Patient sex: M
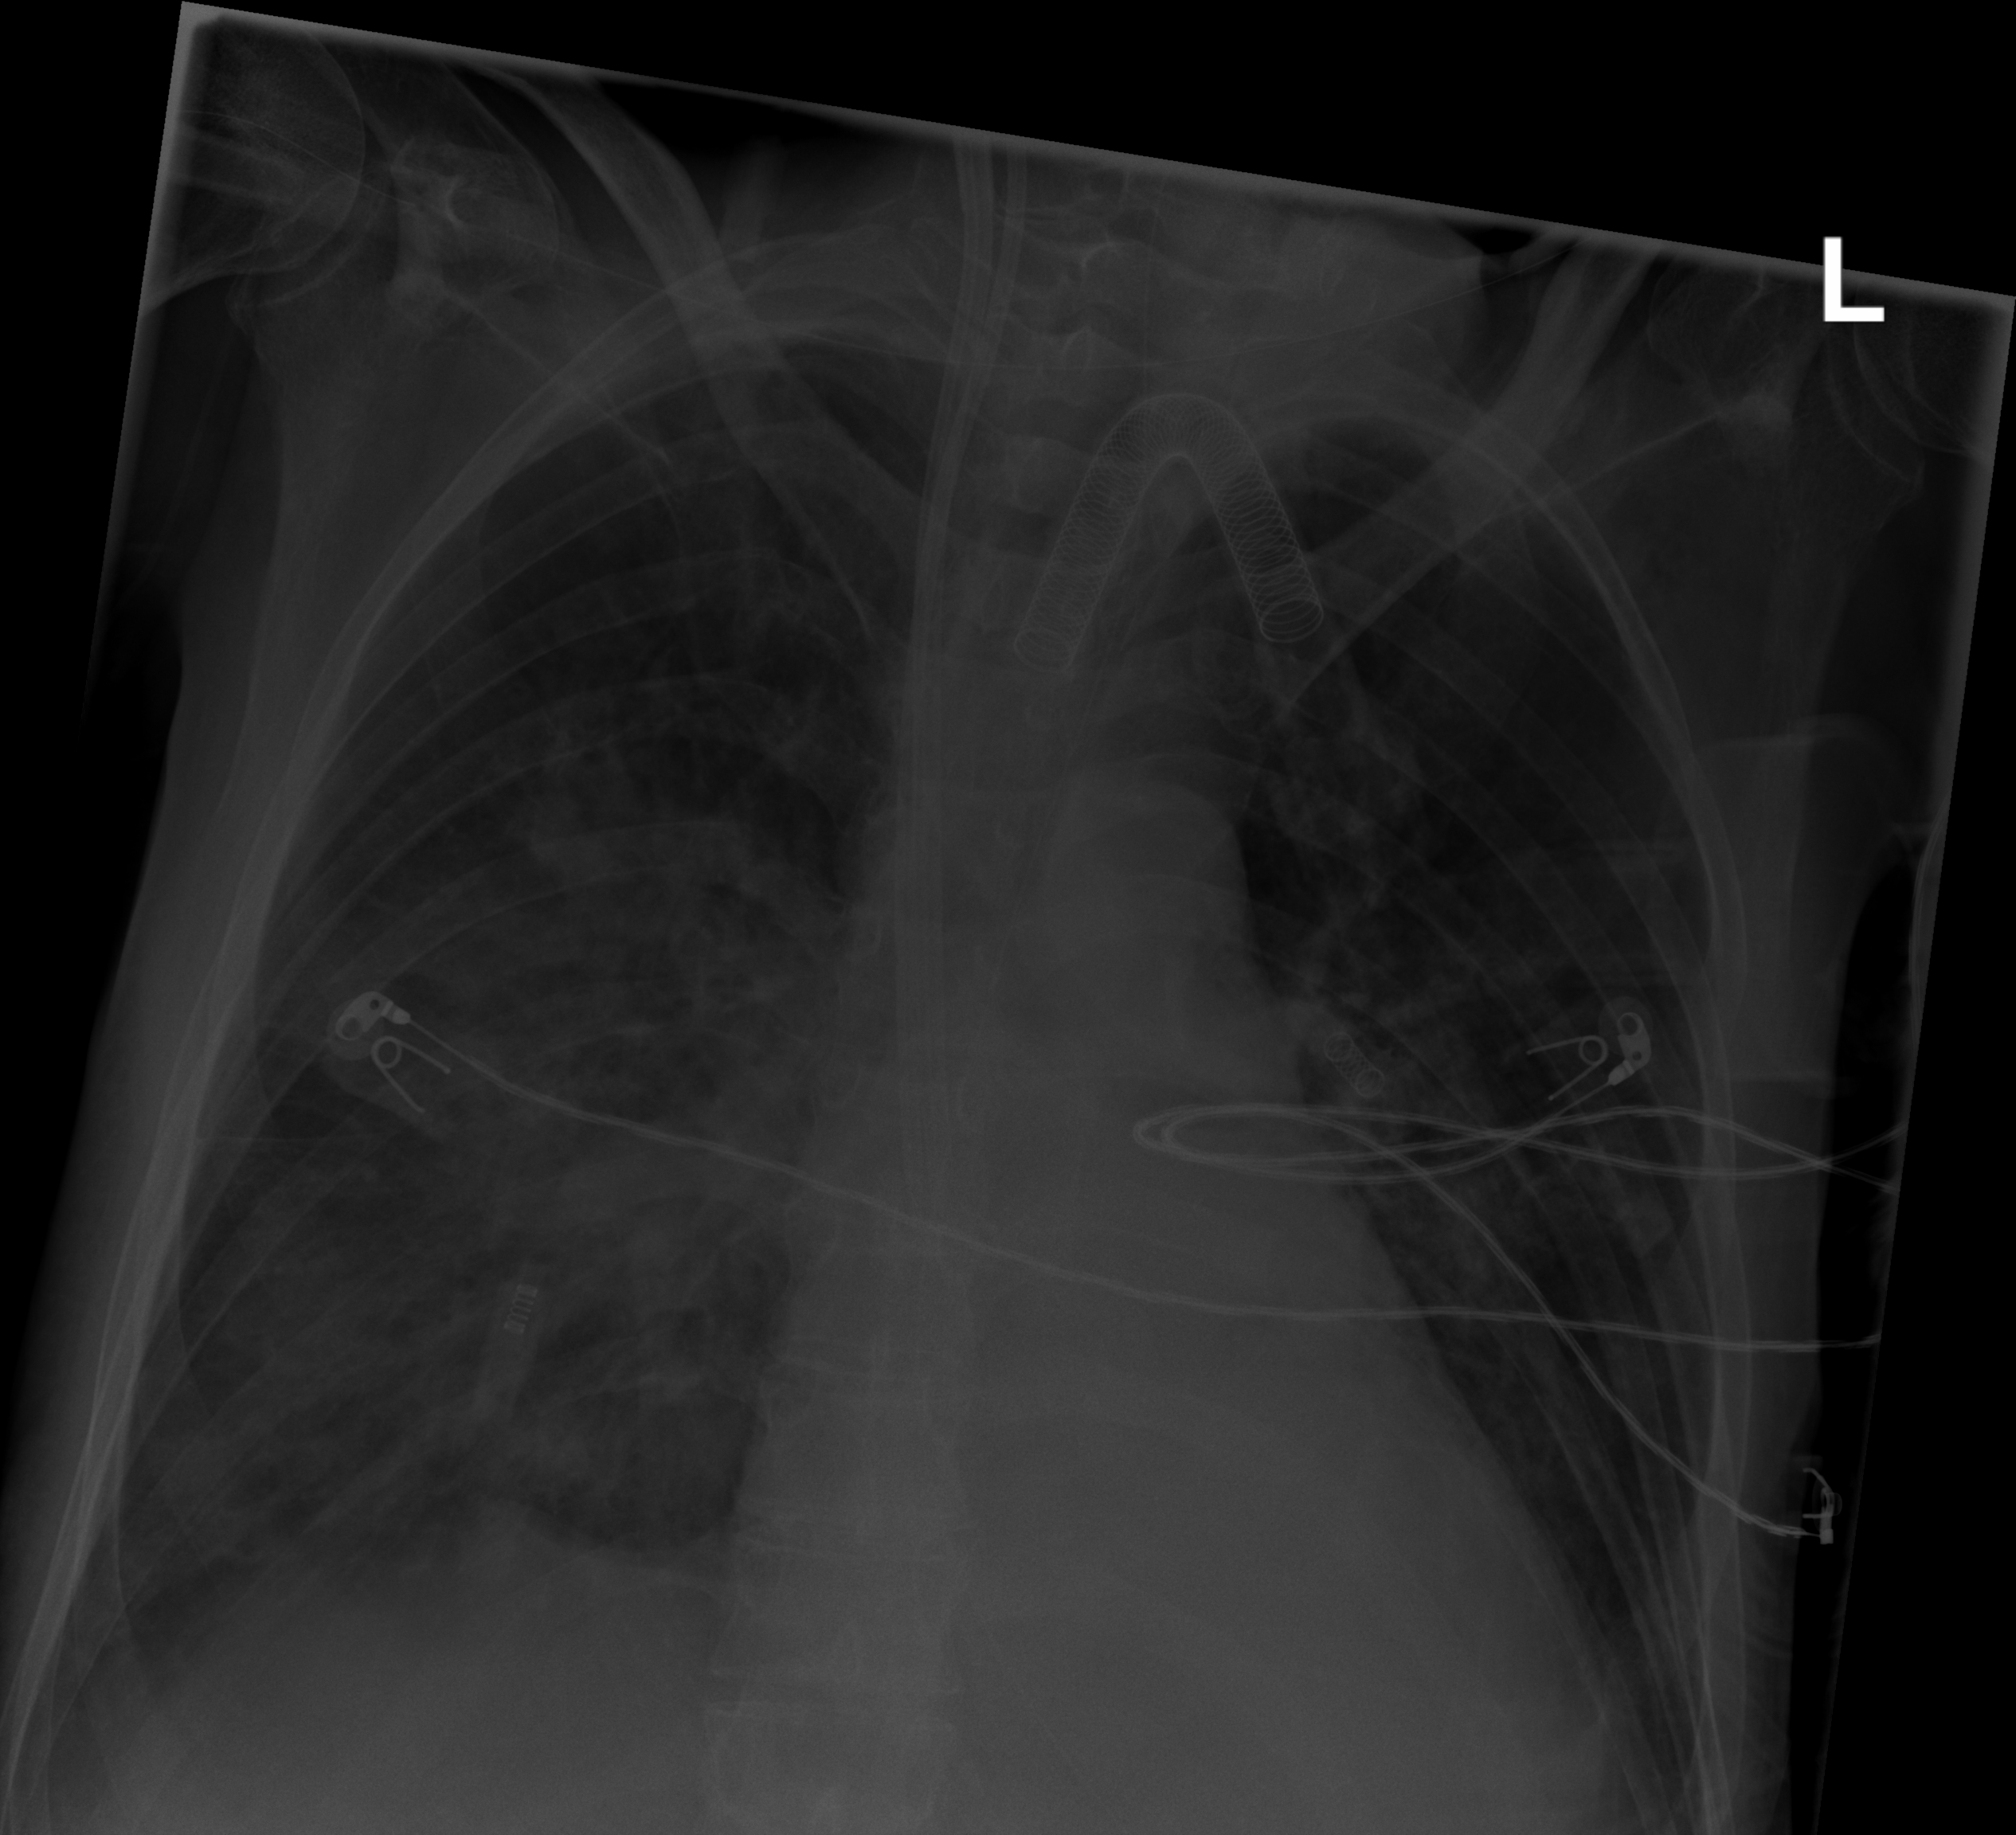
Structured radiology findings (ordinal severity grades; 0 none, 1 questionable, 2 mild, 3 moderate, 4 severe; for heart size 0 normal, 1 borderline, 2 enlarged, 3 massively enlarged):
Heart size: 0
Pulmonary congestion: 0
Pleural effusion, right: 2
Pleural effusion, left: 1
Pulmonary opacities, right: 3
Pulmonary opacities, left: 0
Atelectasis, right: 2
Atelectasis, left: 2